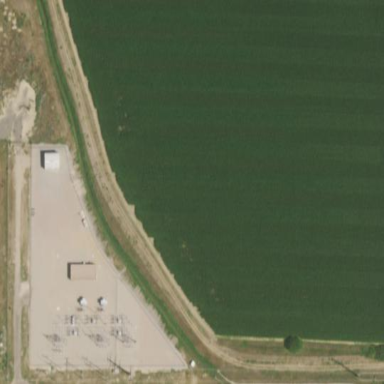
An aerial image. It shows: Power substation.